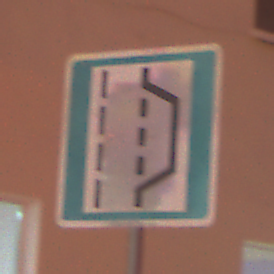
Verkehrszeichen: NothalteUndPannenbucht
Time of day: Night
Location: Outdoor (Urban)
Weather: Overcast
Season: Winter
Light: Artificial